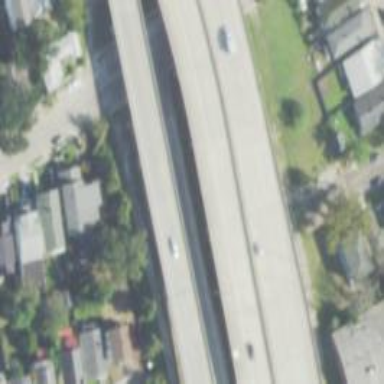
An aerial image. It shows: Motorway link.